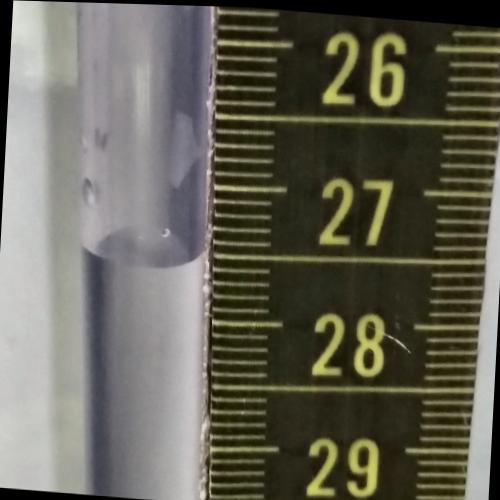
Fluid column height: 27.5 cm